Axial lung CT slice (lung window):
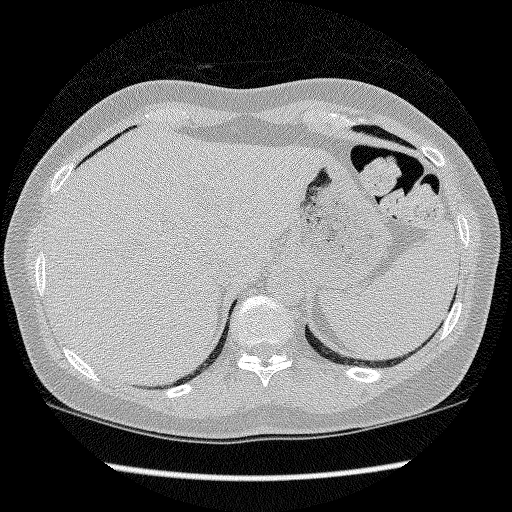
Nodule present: no